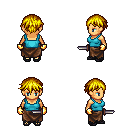
a pixel art fantasy rpg character, female body template, human, tanned skin, teal pirate shirt, robe skirt, blonde short bangs hairstyle, gold gloves, ghillies, dagger, four views (front, back, left, right), 2x2 character sprite sheet, small pixel art, hard edges, no anti-aliasing